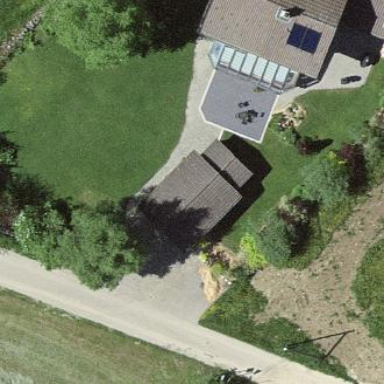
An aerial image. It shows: Garage.